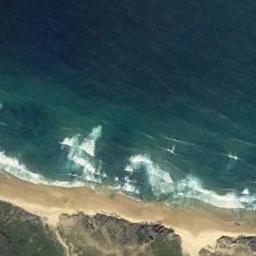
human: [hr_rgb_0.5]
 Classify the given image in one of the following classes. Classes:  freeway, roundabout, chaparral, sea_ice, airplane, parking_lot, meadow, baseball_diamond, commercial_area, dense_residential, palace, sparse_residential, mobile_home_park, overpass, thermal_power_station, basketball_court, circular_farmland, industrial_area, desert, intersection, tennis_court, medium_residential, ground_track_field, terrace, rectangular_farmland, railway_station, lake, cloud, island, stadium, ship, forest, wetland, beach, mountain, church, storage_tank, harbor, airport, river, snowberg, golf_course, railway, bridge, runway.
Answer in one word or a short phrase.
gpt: beach